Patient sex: M
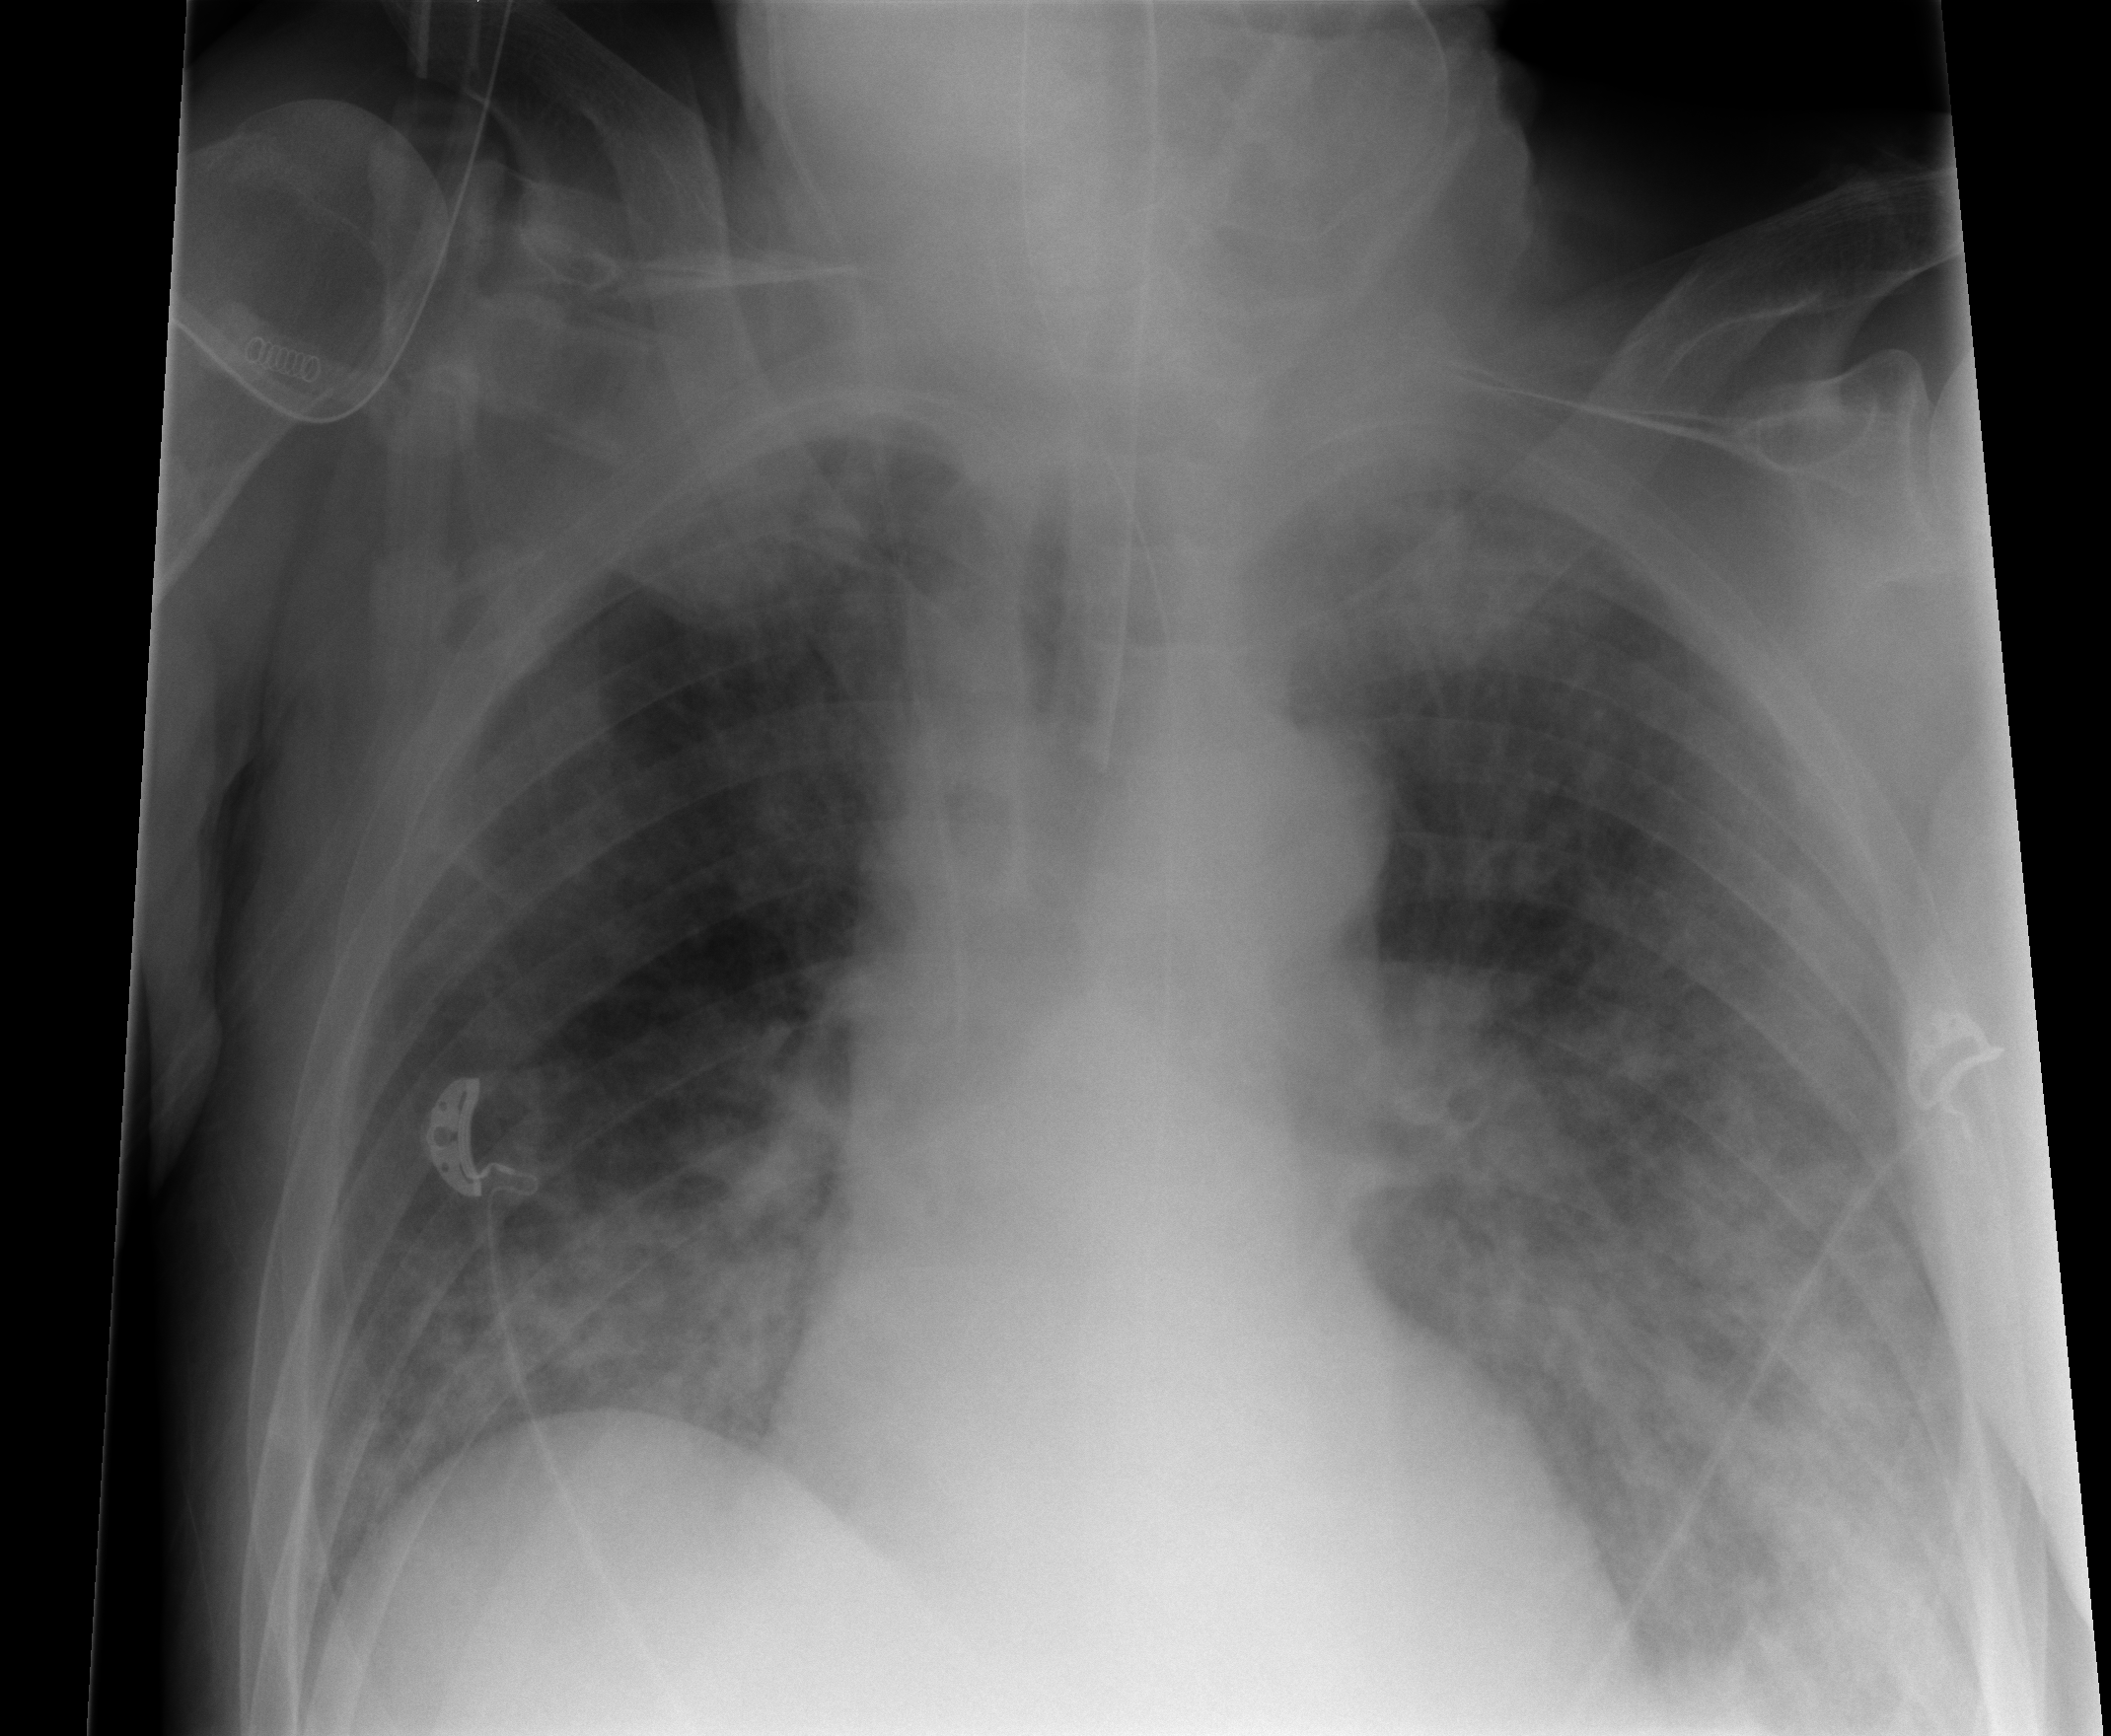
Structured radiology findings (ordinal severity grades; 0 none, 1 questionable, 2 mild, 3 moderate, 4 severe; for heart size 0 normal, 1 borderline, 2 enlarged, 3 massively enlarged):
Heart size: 1
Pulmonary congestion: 1
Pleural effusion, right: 1
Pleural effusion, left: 1
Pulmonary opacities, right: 3
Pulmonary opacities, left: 3
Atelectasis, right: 2
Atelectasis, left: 2